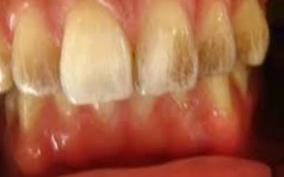
Condition: Tooth Discoloration